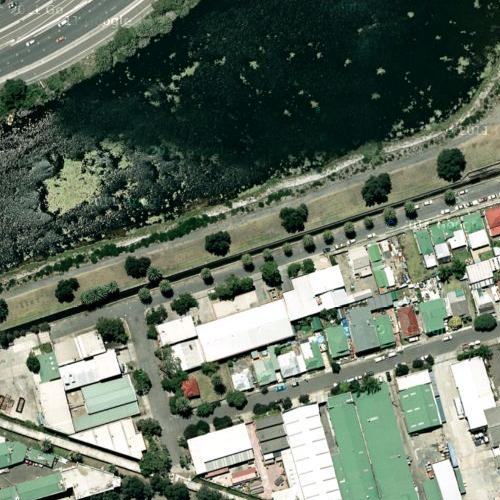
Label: sydney